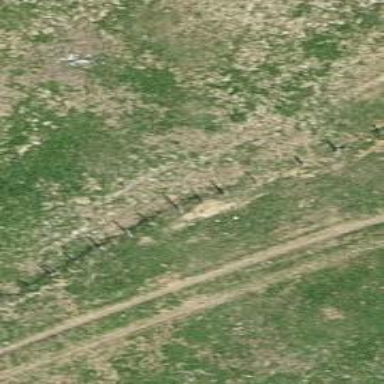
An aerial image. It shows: Fence.